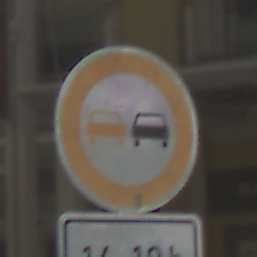
Verkehrszeichen: Ueberholverbot
Zusatzzeichen unten: ZeitangabenOhneBeschraenkungAufWochentage1
Umgebung: Outdoor, Urban
Tageszeit: MorningAfternoon
Wetter: PartlyCloudy
Licht: Natural
Jahreszeit: NotSpecified
Kontrast: HighContrast